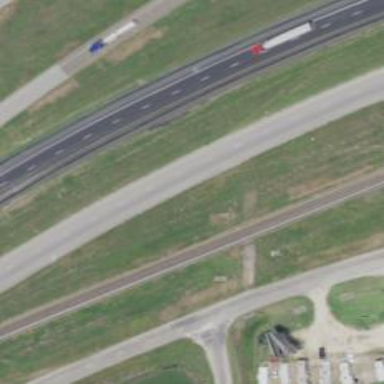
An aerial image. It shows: This image shows trunk highway that functions as expressway.